Interaction volume radius: 5 \u00c5
Interaction volume height: 35 \u00c5
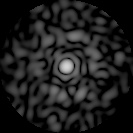
Disorder parameter: 0.8339